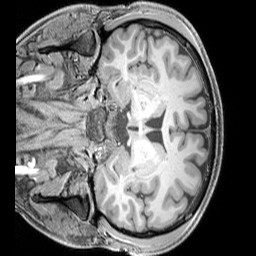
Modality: T1w
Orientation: coronal
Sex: male
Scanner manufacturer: siemens
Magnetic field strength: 3 T
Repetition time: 2.3 s
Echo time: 0.00226 s